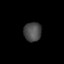
Tissue: lung
Cell type: Endothelial cells
Senescence score: 0.2166
Nuclear area (px): 333
Mean DAPI intensity: 74.562